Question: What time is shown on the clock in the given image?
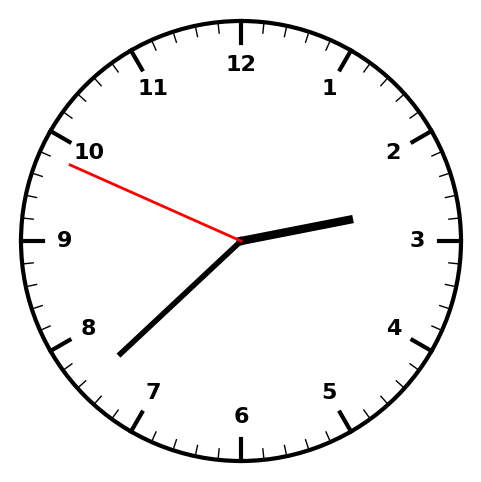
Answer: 02:37:49